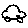
Label: car